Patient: sex M, age 62
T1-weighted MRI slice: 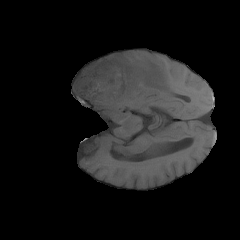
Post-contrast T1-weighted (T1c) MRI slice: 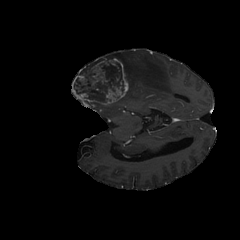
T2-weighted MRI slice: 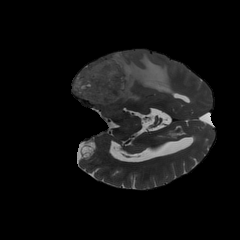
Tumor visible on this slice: yes
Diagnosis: Glioblastoma, IDH-wildtype
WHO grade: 4